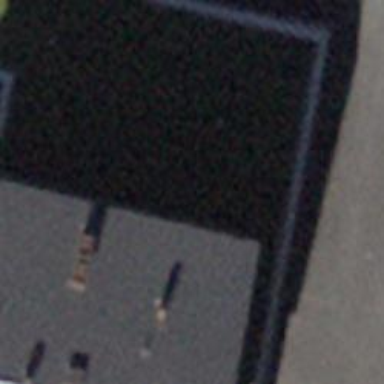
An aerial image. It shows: Restaurant.